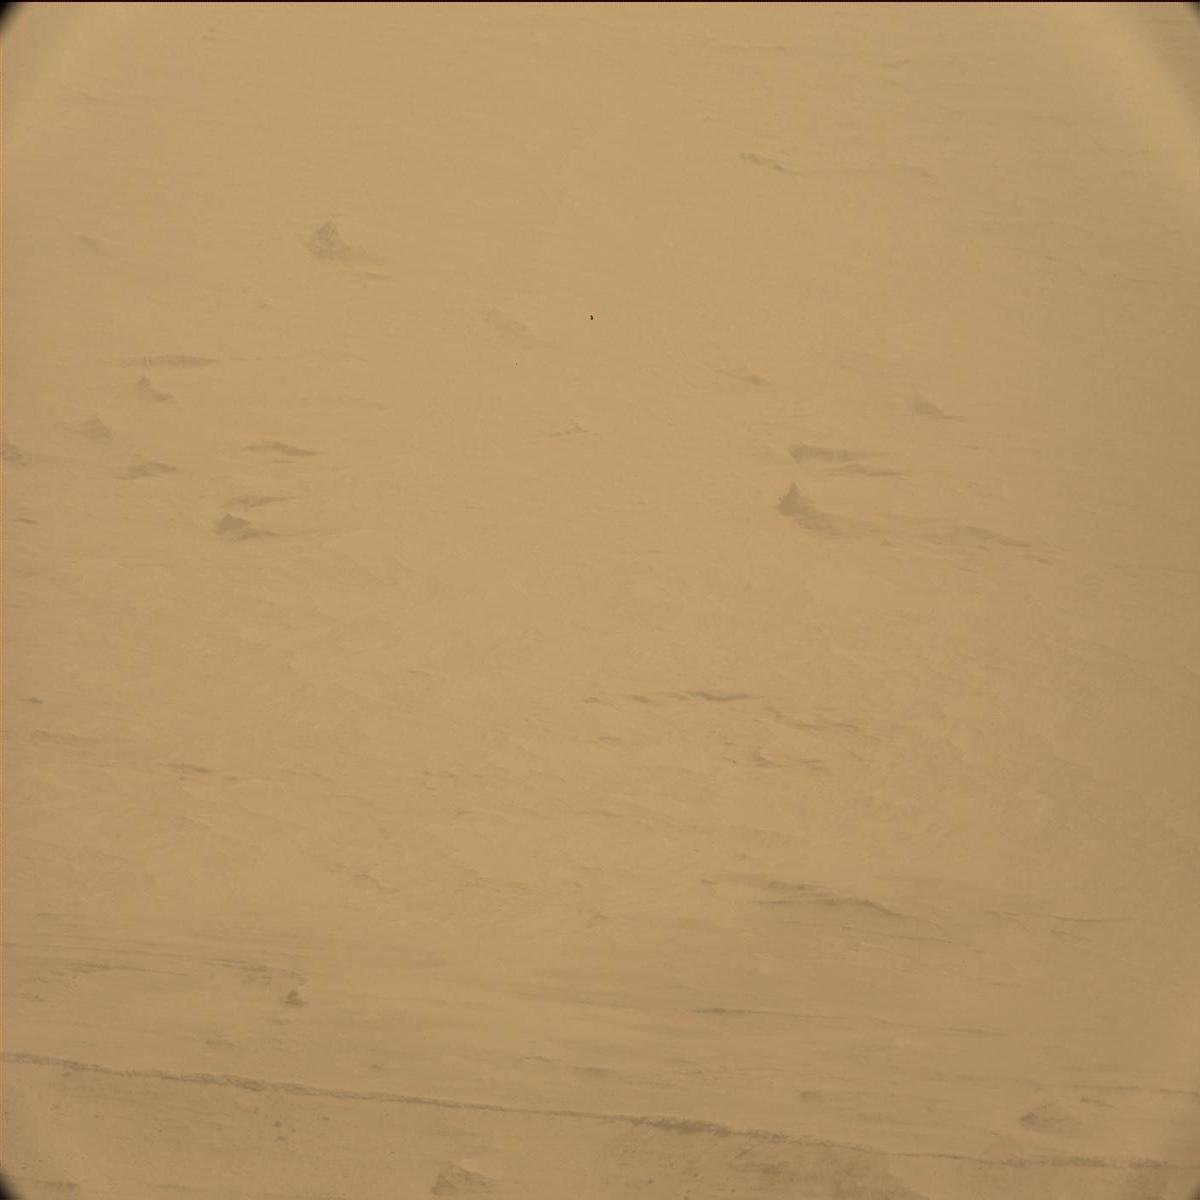
Terrain classes present: Ridge